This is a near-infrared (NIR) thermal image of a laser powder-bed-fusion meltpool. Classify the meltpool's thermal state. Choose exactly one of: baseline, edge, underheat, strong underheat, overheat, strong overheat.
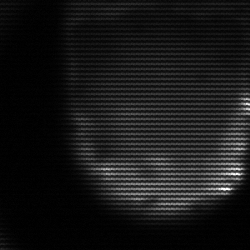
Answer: edge